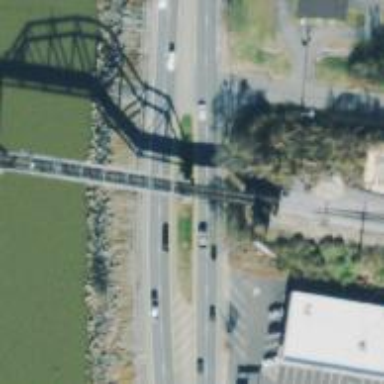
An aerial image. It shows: Truss bridge carrying railway.